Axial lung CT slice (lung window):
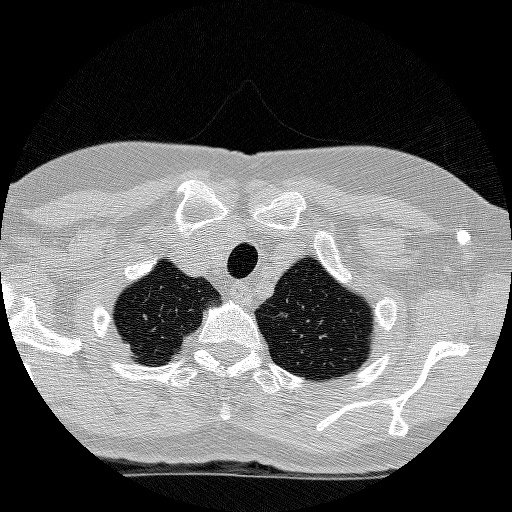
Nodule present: no